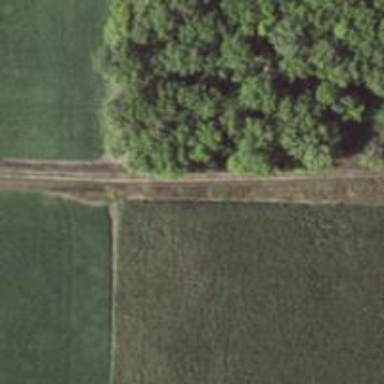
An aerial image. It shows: Dense woodland area covered with trees. It's forest with abundant tree cover.